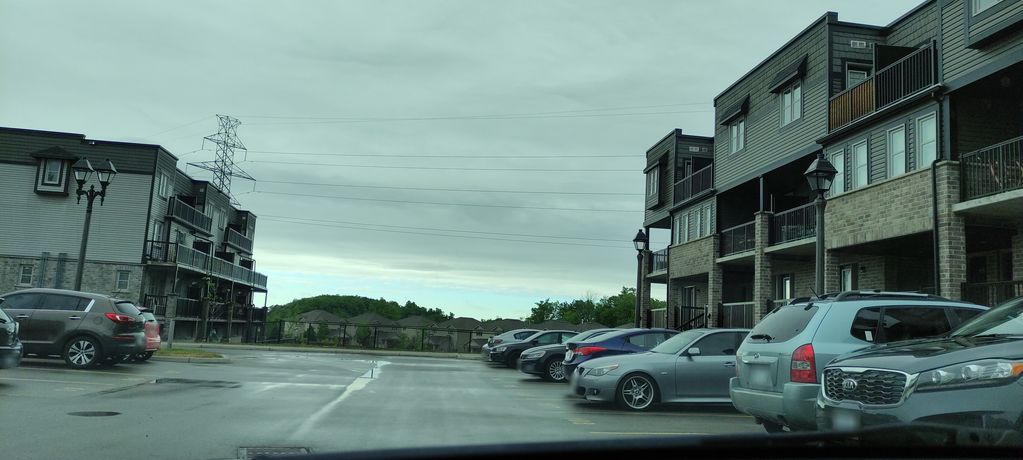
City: kitchener-waterloo